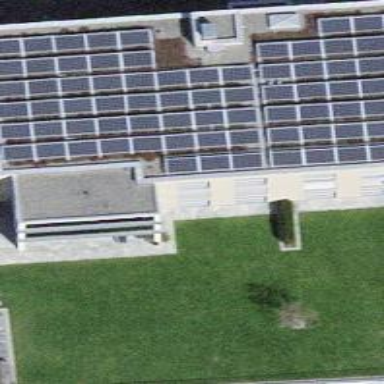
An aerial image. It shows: Solar power generator with photovoltaic panels.